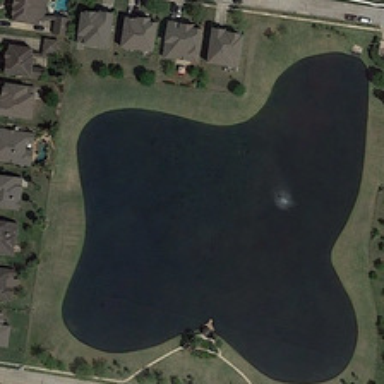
Some gray black buildings are near an irregular pond .